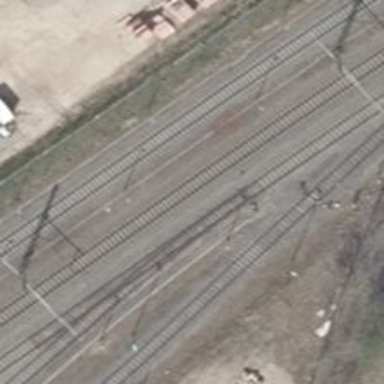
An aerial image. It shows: Railway signal.